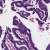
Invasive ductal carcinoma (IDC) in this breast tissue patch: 1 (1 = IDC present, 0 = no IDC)